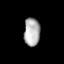
Tissue: lung
Cell type: Endothelial cells
Senescence score: 0.5485
Nuclear area (px): 441
Mean DAPI intensity: 175.98